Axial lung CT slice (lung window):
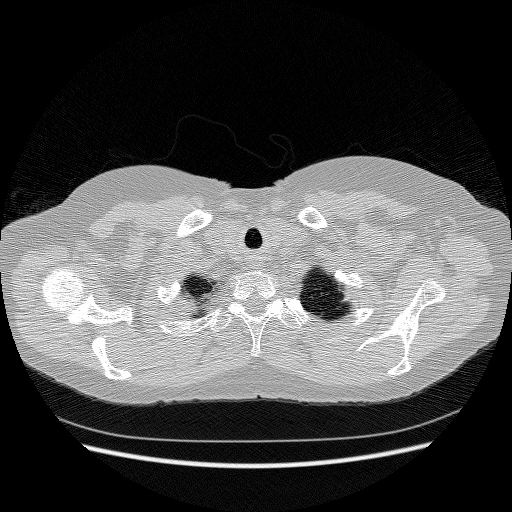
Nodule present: no